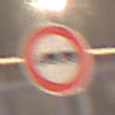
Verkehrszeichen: VerbotLastkraftwagenMitAnhaenger
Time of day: NotSpecified
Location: Indoor (Urban)
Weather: NotSpecified
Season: NotSpecified
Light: Artificial